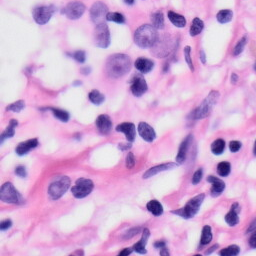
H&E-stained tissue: Skin